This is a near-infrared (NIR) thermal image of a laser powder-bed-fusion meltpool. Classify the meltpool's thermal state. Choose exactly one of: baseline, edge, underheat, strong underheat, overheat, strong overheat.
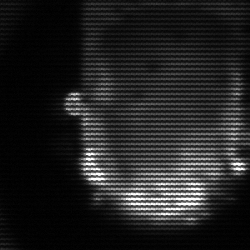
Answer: baseline